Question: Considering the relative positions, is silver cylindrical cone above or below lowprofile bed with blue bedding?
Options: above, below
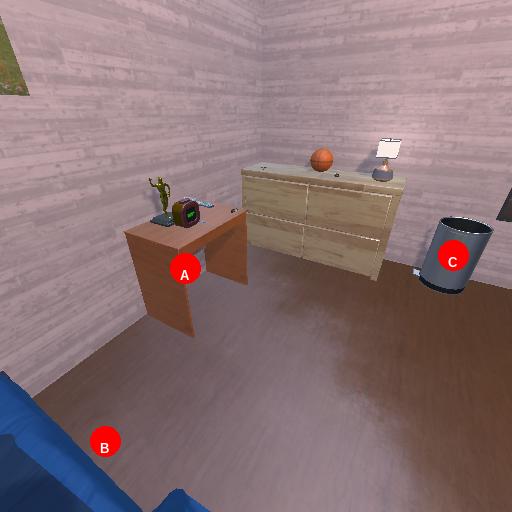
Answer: above